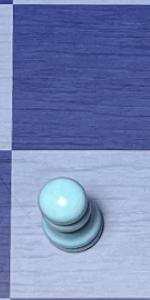
Label: Pawn_White